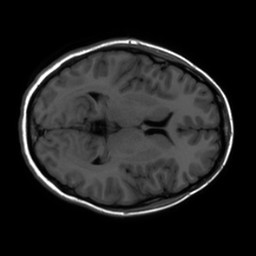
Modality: inplaneT1
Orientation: axial
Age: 19
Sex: female
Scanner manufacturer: ge
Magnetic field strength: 3 T
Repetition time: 2.297 s
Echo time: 0.02273 s